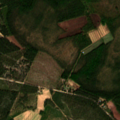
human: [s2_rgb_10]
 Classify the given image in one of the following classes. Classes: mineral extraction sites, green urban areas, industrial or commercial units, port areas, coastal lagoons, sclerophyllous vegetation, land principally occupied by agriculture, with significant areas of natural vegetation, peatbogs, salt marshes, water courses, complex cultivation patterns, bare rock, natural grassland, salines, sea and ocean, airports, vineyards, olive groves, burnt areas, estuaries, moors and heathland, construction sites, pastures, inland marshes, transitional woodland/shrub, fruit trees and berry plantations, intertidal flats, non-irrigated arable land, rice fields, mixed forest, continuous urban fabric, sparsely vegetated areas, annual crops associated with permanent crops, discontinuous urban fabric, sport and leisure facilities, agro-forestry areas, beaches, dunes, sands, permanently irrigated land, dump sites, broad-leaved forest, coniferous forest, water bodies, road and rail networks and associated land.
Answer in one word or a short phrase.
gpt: coniferous forest, mixed forest, transitional woodland/shrub